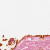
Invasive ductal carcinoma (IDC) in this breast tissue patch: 0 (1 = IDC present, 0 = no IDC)